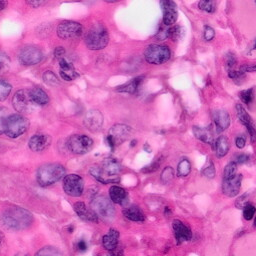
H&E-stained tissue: Pancreatic